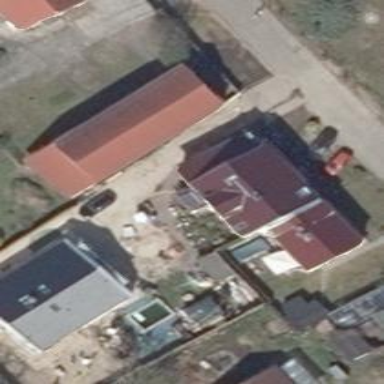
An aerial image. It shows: Detached building.